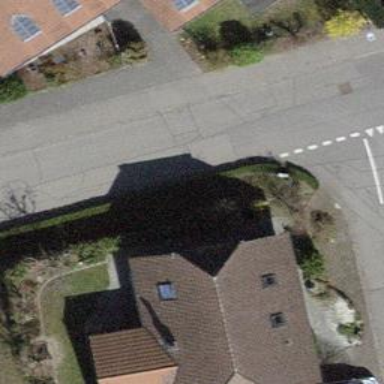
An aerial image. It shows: Building with tile roof.